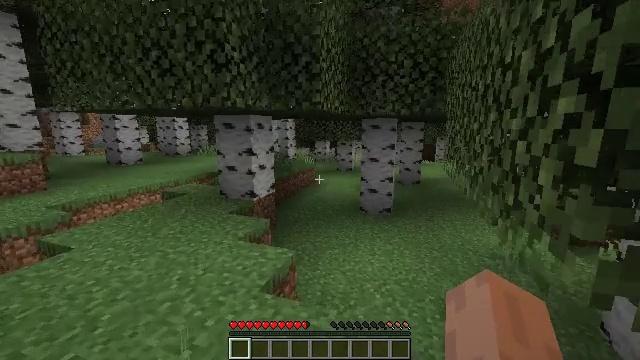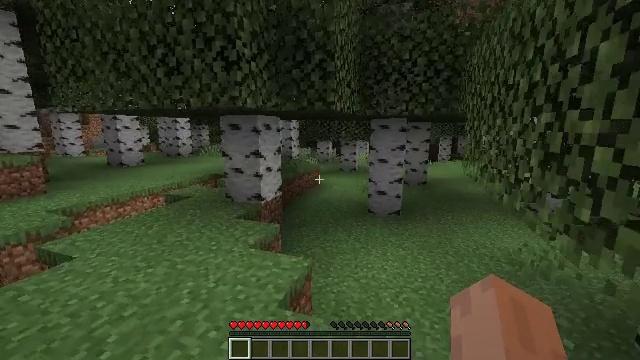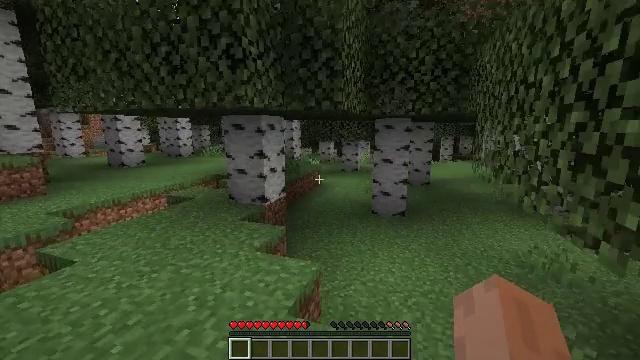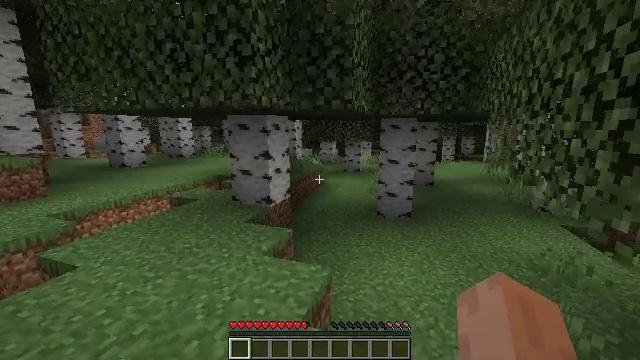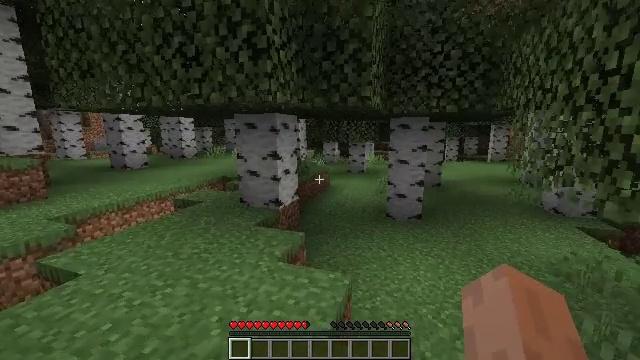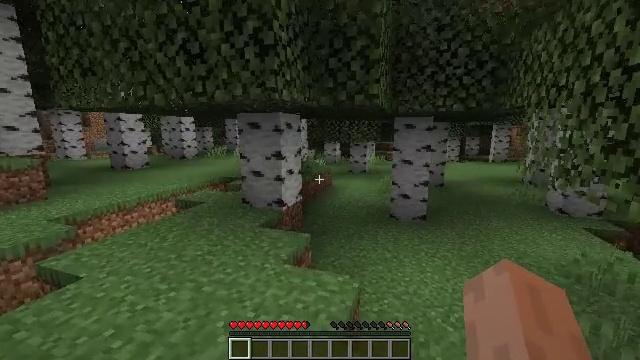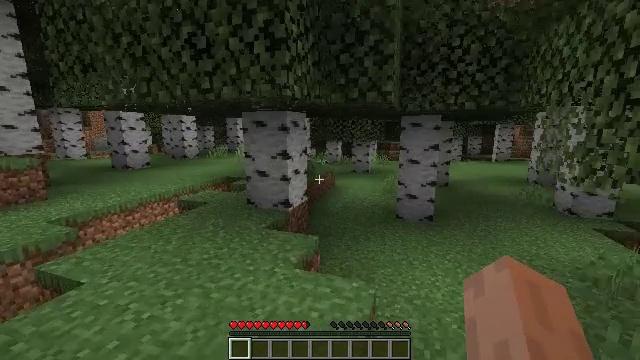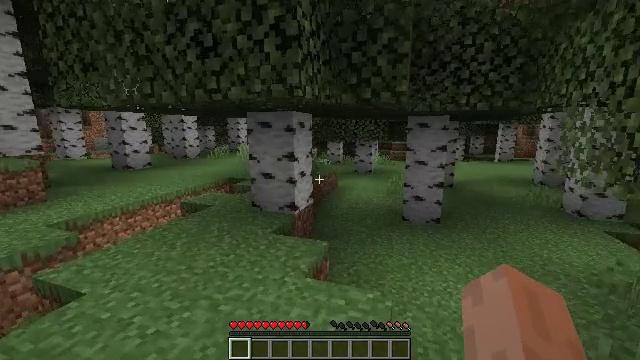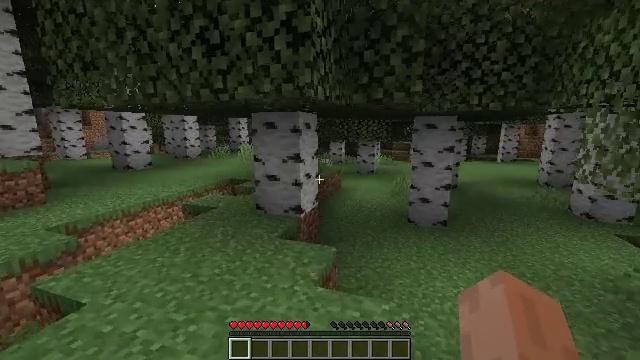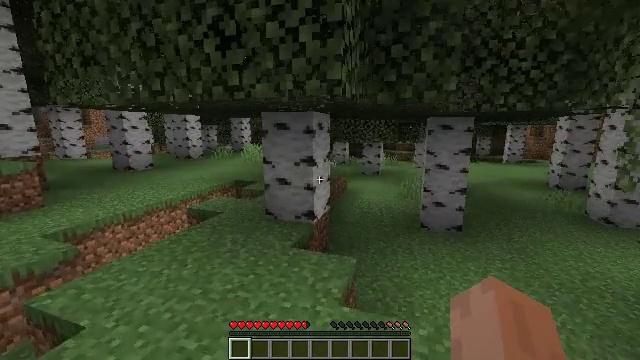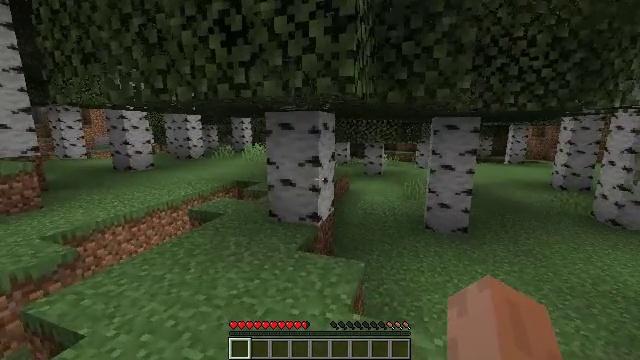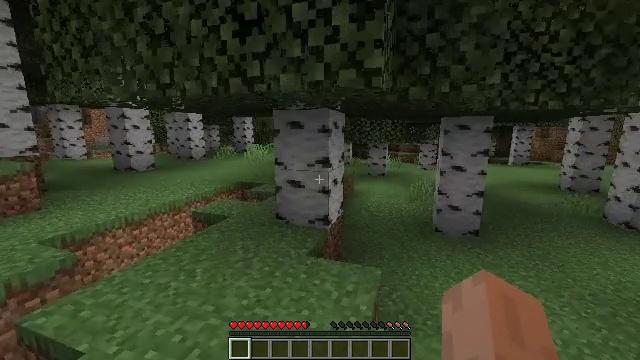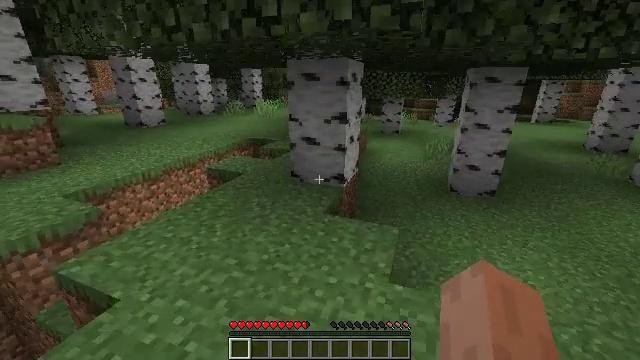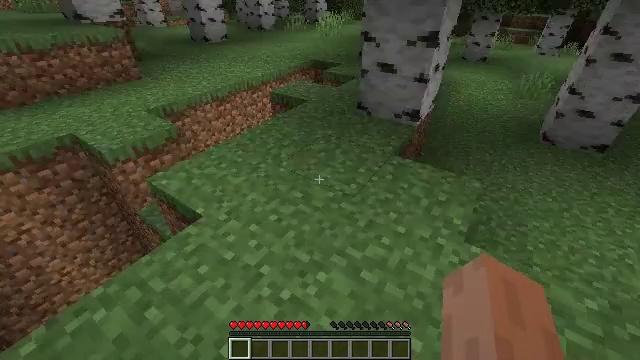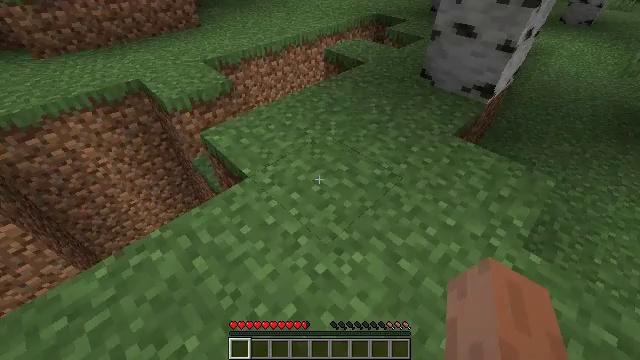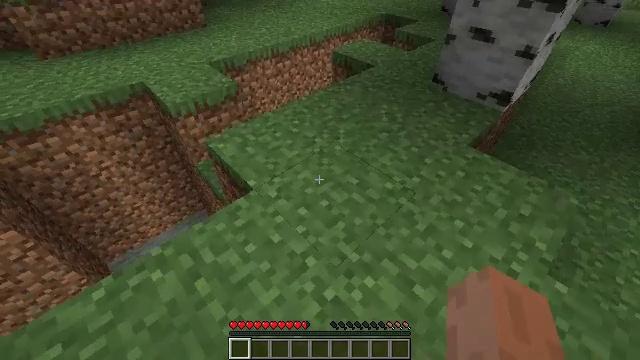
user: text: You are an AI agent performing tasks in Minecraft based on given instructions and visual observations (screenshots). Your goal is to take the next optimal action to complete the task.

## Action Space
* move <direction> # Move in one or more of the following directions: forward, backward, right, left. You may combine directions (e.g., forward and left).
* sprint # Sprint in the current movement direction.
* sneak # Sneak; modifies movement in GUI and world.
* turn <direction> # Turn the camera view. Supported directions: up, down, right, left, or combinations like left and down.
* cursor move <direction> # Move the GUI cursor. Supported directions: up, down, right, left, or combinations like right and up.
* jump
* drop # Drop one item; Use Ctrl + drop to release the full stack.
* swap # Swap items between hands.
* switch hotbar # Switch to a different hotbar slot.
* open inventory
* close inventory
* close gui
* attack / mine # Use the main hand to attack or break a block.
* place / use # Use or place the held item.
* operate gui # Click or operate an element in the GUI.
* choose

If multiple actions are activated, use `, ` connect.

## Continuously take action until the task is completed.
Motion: motion action
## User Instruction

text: Gather the peony by left-clicking.
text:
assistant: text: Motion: move forward and move left
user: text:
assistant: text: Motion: move forward and move left
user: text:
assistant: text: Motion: move forward and move left
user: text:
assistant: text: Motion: move forward and move left
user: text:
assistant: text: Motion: move forward and move left
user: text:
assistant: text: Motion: move forward and move left
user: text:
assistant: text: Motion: move forward and move left
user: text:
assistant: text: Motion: move forward and move left
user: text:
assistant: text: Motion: move forward and move left
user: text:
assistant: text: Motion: move forward and move left
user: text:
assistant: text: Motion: move forward and move left
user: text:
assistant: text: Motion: move forward and move left, turn left and down
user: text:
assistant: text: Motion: move forward and move left, turn left and down
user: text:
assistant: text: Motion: move forward, turn left and down
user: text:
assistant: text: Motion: move forward, turn left
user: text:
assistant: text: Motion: move forward
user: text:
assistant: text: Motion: move forward
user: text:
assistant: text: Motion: move forward, turn left
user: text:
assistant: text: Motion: move forward, turn left and down
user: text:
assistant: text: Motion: move forward, turn left and down
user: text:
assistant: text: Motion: move forward, turn left and down
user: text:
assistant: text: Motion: move forward, turn down
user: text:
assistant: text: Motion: turn down
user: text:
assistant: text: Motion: turn down
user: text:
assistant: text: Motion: no_op
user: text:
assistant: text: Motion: turn left and down
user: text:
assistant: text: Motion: turn left and down
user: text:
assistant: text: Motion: turn left and down
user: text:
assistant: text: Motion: turn left and down
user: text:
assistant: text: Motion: turn left and down